Question:
I don't know this problem
'''
Error 1 Unable to copy file "C:\Program Files (x86)\Microsoft SDKs\Windows Phone7.1\Toolkit\Oct11\Bin\Microsoft.Phone.Controls.Toolkit.dll" to "Bin\Debug\Microsoft.Phone.Controls.Toolkit.dll". Not a valid Win32 FileTime.
Parameter name: fileTime PanoramaApp1
'''
My OS Win7 64bits, I try it on 32bits same problem
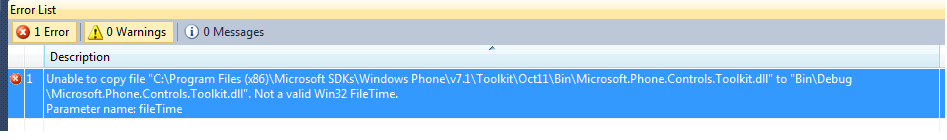
Answer: If you look at the .DLL through Windows Explorer, what does it say the Create, Modified and Accessed times are?
It may be possible that the value for one of these fields exceeds the FileTime type, have you tried reinstalling the SDK?